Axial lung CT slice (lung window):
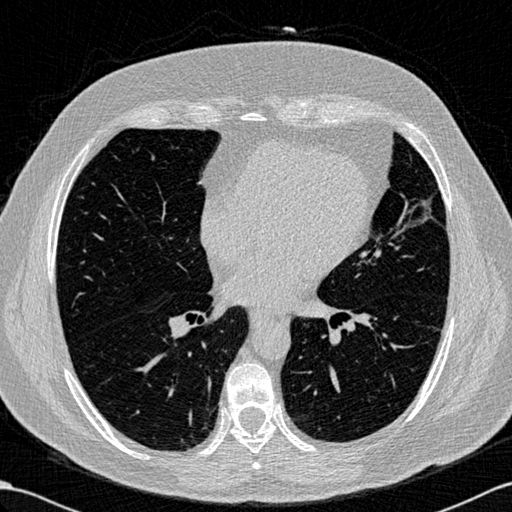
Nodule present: no